Question: Suppose that I have a large sparse matrix with the following pattern:

- -
As instructed in the <URL>, i've initialized the above matrix by
- - -
In later part of the program, it's natural to reuse the matrix and only updates the A, B blocks inplace. Possible ways are:
1. accessing existing entries by coeffRef, would introduce binary search so not preferred here.
2. iterating over the outer and inner dimensions as documented here
However, it seems a bit unnecessary to iterate over all nonzero entries since most part of the sparse matrix stays the same.
Is it possible to update A, B inplace without iterating over all nonzeros in the matrix?
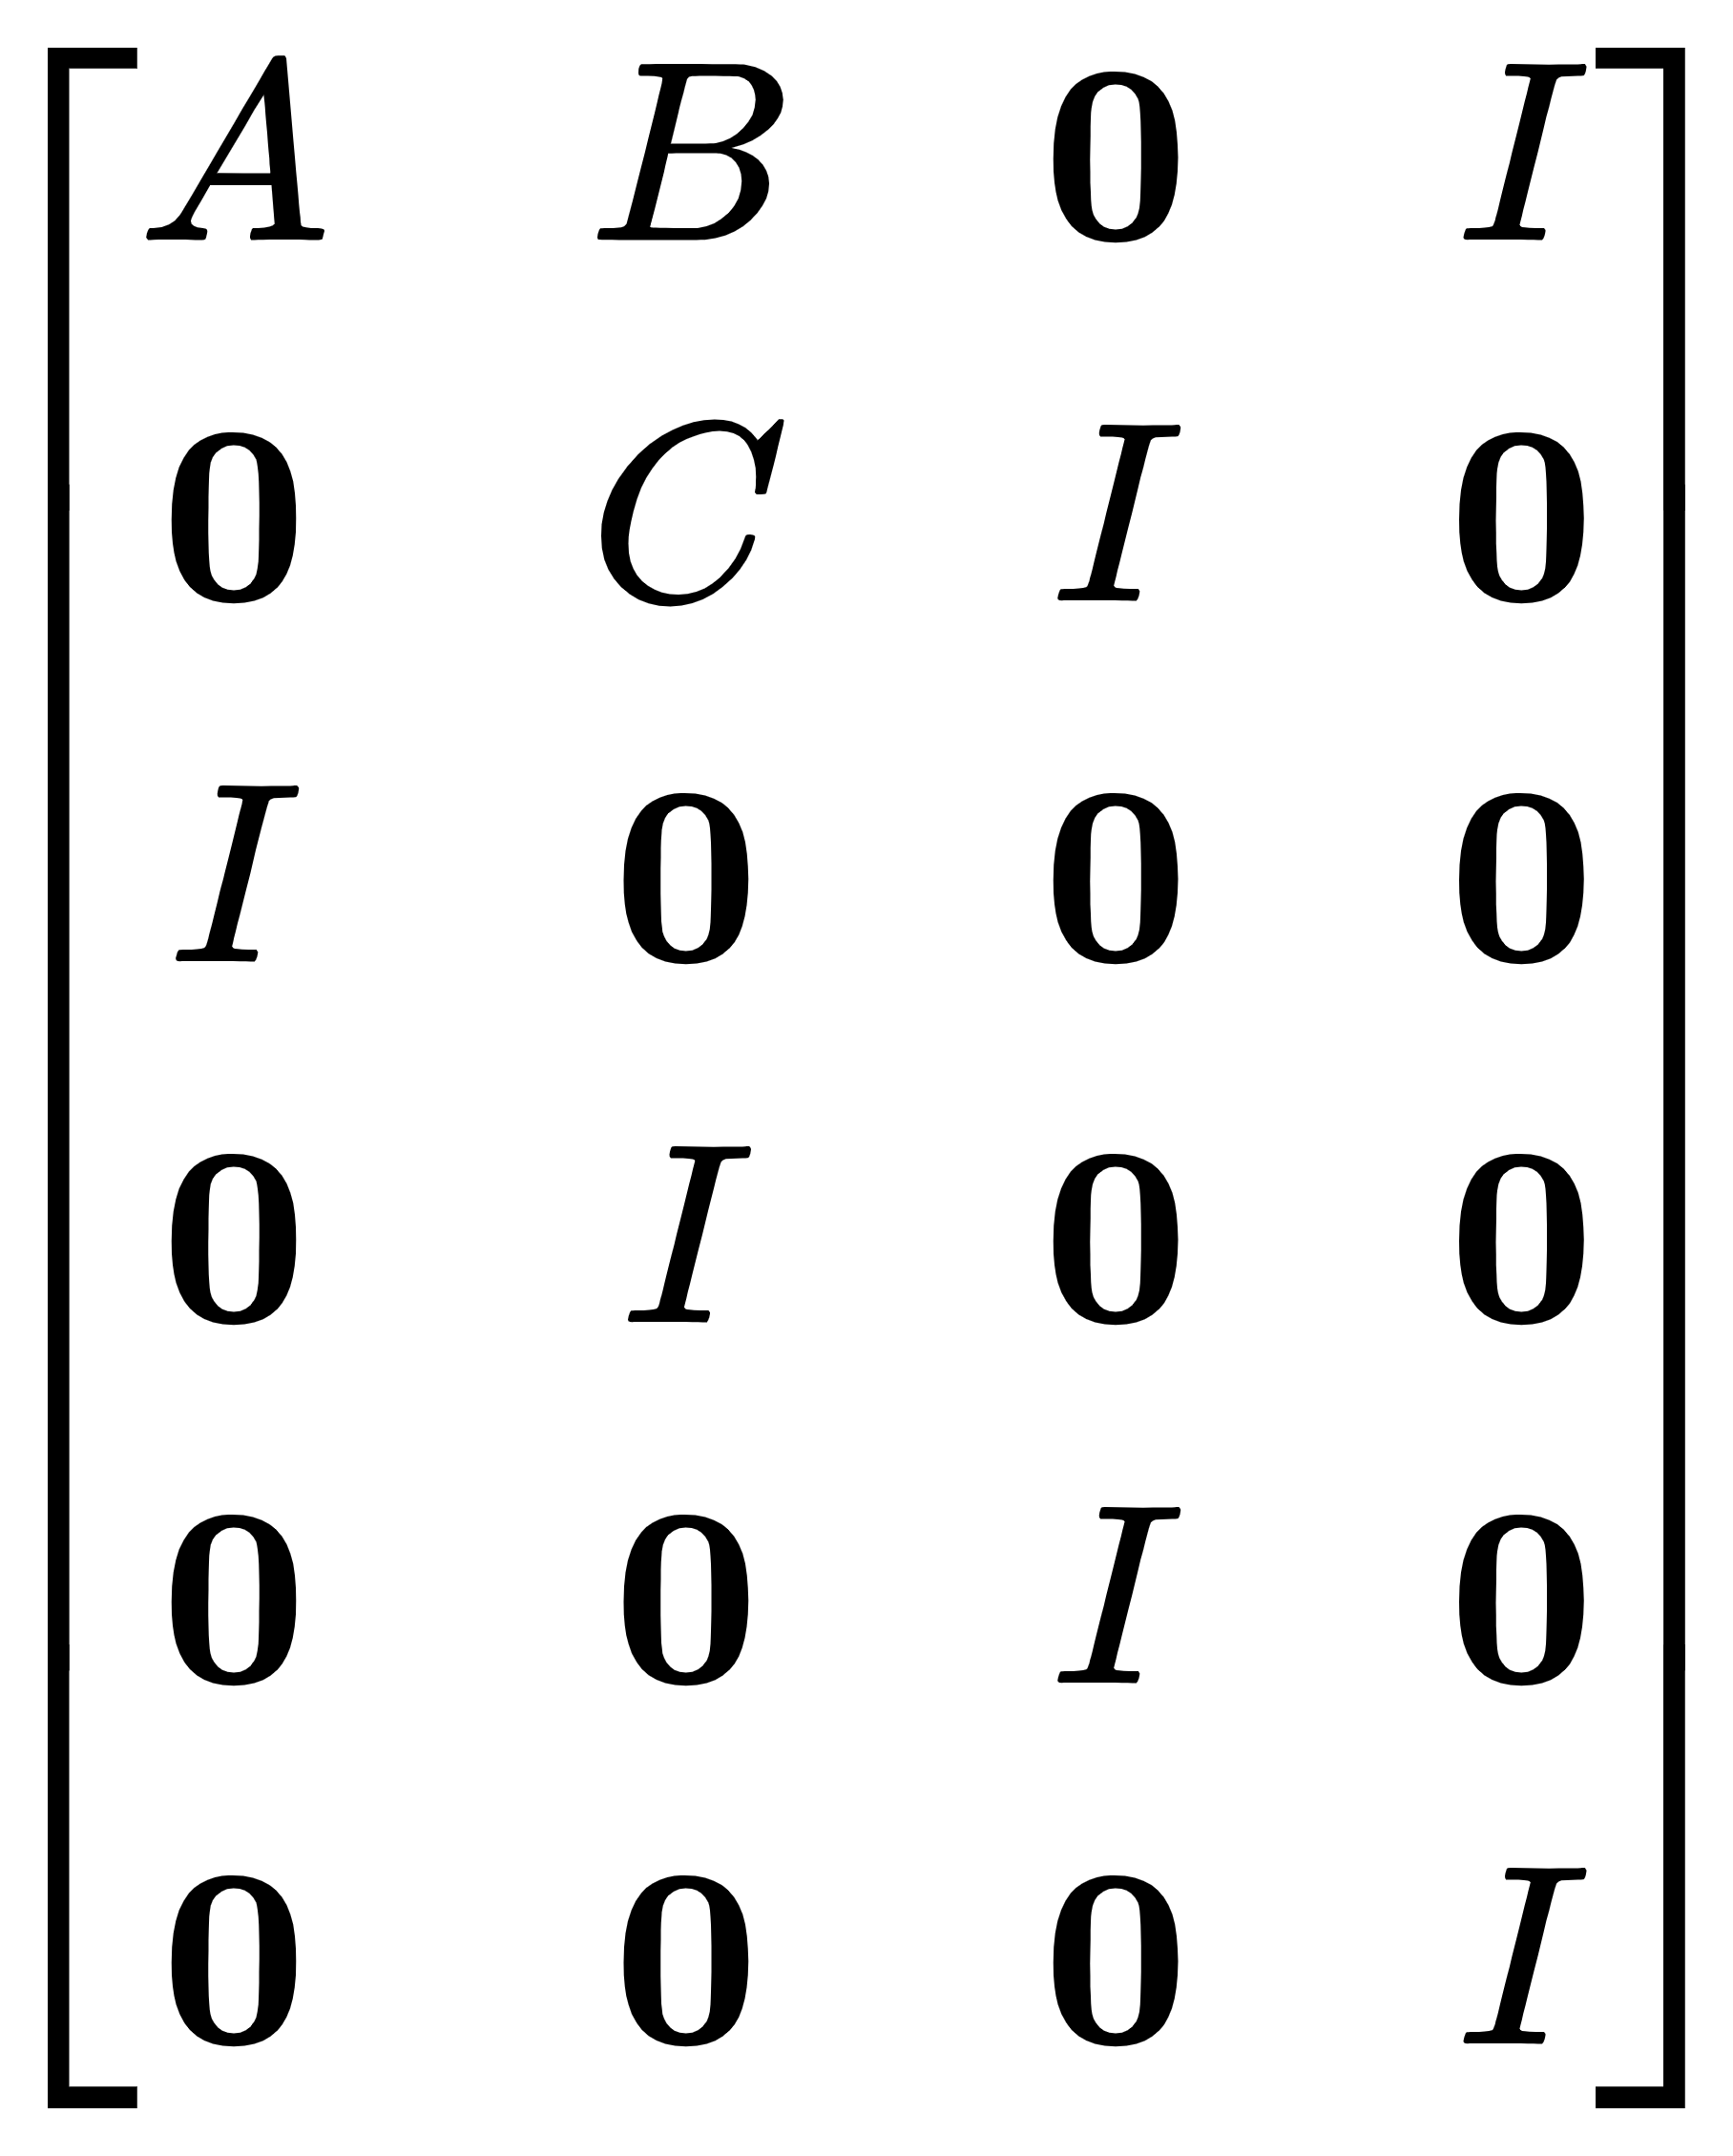
Answer: From what I can tell, the 'InnerIterator' can be used used for this and runs in constant time.
'''
Eigen::Index col = 1;
Eigen::Index offset_in_col = 1;
using SparseMatrixD = Eigen::SparseMatrix<double>;
SparseMatrixD mat = ...;
SparseMatrixD::InnerIterator i =
SparseMatrixD::InnerIterator(mat, col) + offset_in_col;
assert(i.row() == 1);
assert(i.col() == 1);
assert(i.value() == C);
'''
This should access the value C. All you need to know is how many nonzero elements are per column (or inner dimension in general). You don't need to know how many nonzero columns (outer dimensions) are stored because that array ('SparseMatrix.outerIndexPtr()') has one entry per column.